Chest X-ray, AP view. Patient: 47 years old, sex F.
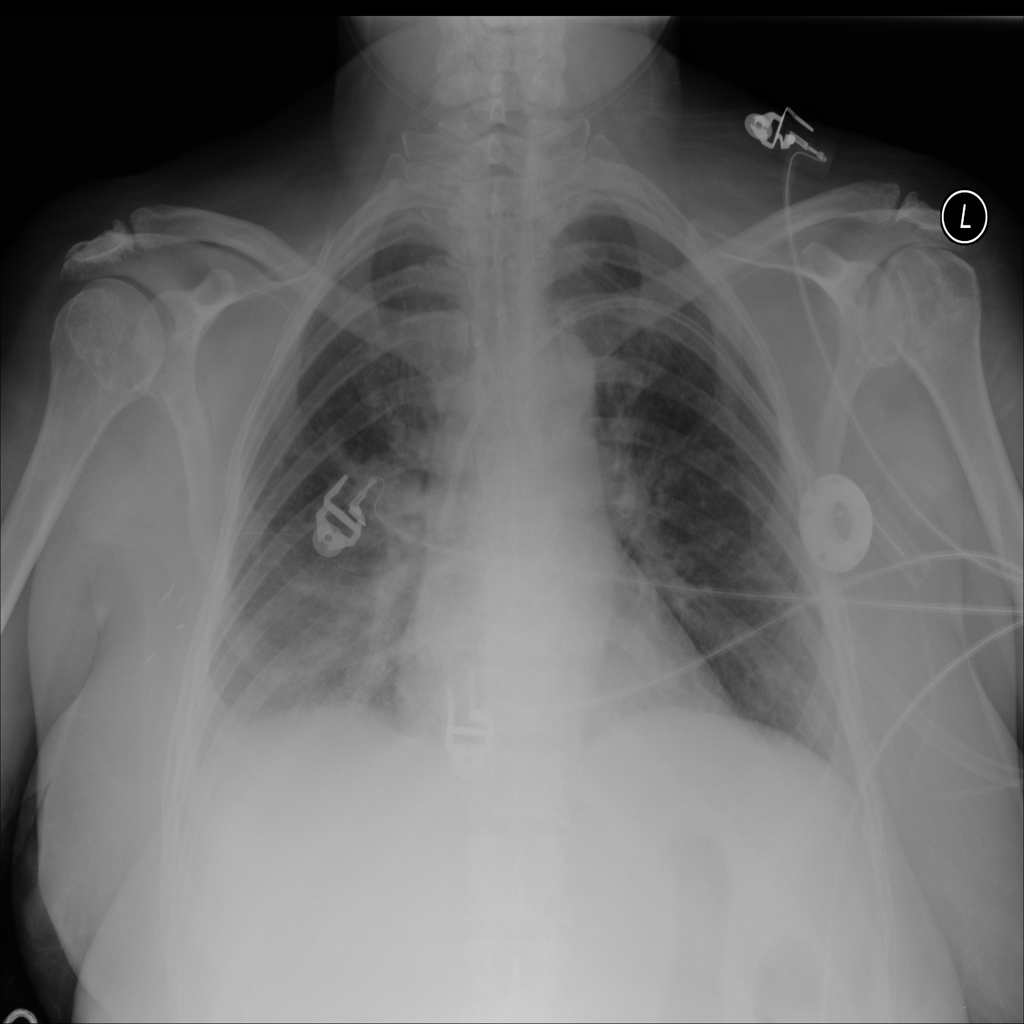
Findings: No Finding